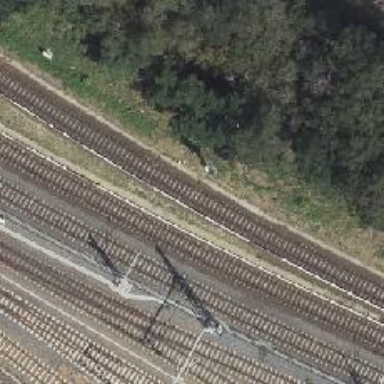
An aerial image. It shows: Railway signal.